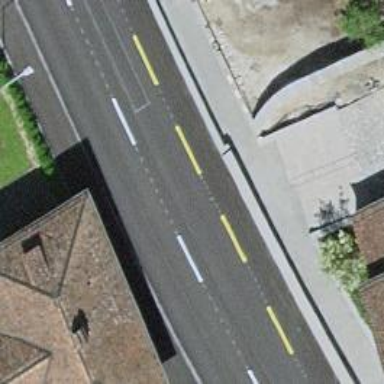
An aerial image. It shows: Primary highway with designated cycle lane on the left.